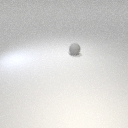
small gray rubber sphere